Question: I'm encountering a problem with the JSON library using both Facebook API and Google Places API in the same app. I've tried them both independently and they work fine. The problem is though that I now have 2 sets of some of the JSON files (when using both Google and FB API).
I've tried removing one set but this only brings about more errors.
The SBJSON.h from the Facebook API is different than the SBJson.h from the Google Places API. I'm not sure how to work around this. any help would be great.

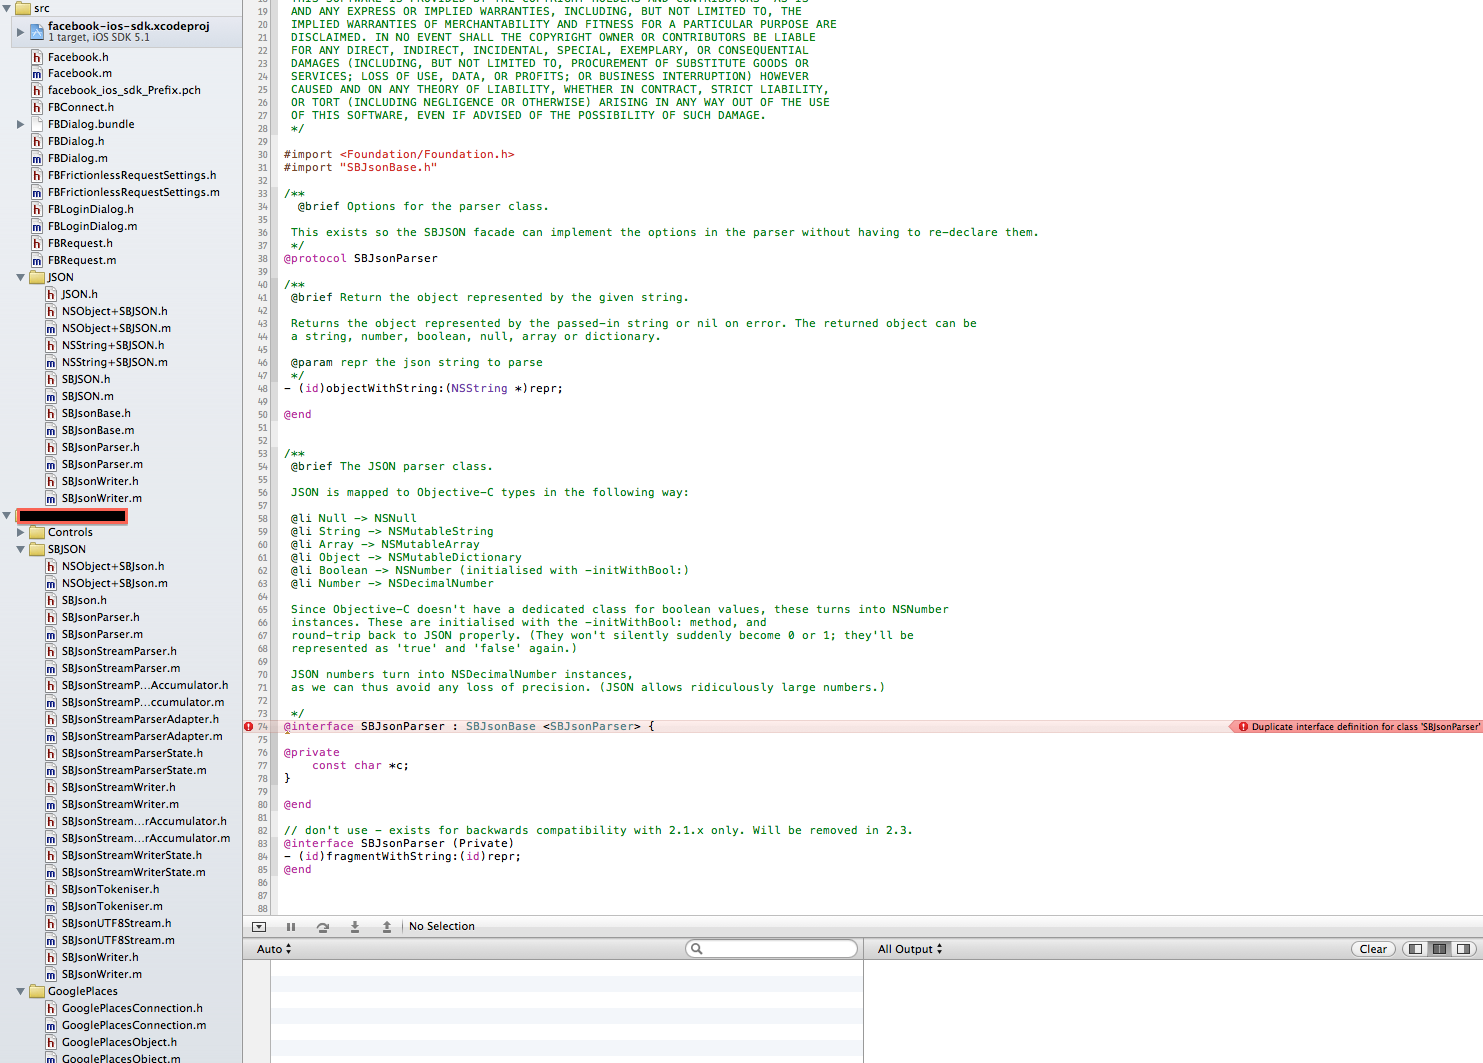
Answer: Two solutions:
- -
The differences usually are minor and a few changes will do the trick...